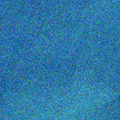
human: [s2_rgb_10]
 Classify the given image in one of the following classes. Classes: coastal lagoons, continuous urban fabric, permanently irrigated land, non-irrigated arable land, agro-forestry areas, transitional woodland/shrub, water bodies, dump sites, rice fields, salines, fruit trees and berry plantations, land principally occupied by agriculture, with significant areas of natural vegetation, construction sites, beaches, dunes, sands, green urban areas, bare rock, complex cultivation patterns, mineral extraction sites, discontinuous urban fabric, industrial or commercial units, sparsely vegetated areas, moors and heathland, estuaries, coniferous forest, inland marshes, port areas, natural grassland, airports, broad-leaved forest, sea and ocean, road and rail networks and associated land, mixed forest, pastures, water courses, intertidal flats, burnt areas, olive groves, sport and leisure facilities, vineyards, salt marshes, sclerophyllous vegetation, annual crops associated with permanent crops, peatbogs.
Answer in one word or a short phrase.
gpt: sea and ocean